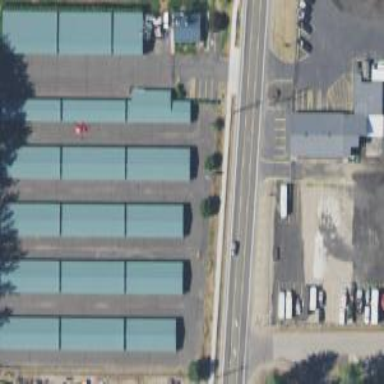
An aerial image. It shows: Commercial area with self storage facility offering storage rental services.